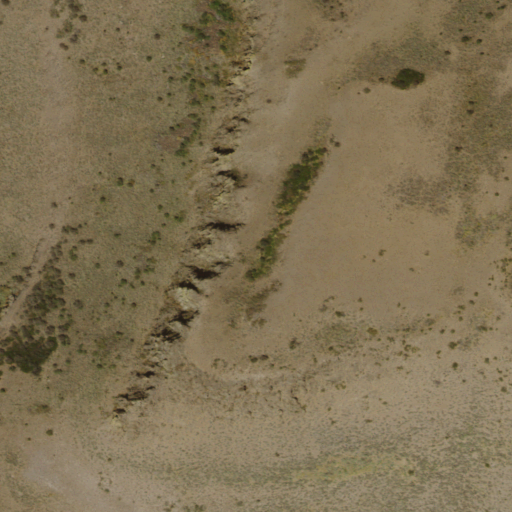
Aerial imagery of mountain in Nevada named Yellow Rock containing only shrub